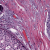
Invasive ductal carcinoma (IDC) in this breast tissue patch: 0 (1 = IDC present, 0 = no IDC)